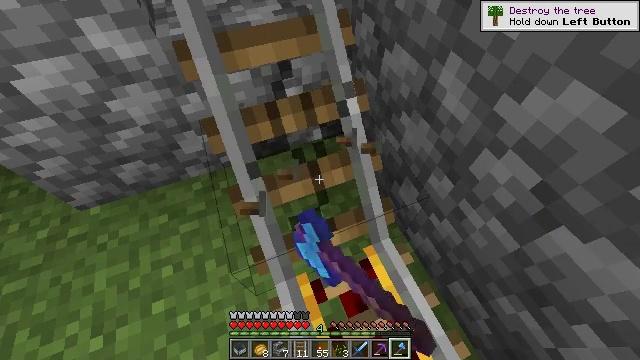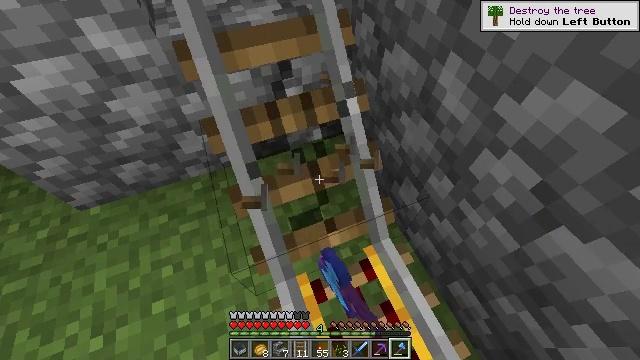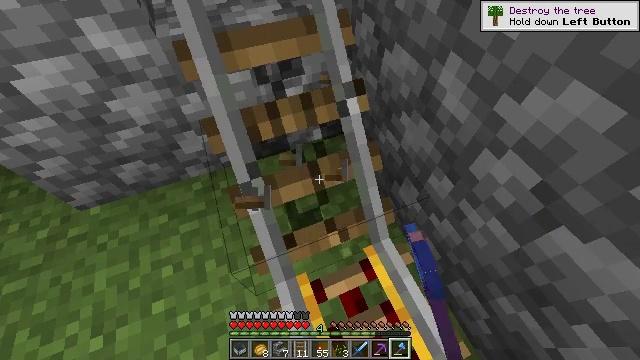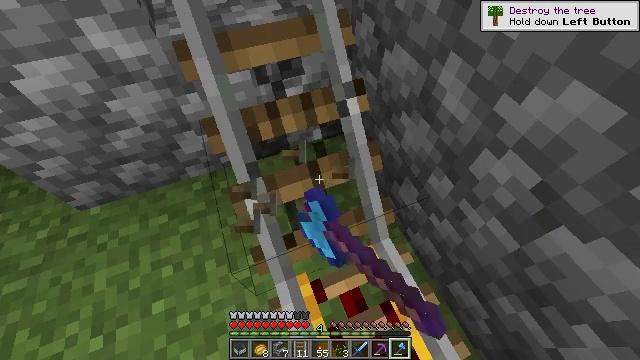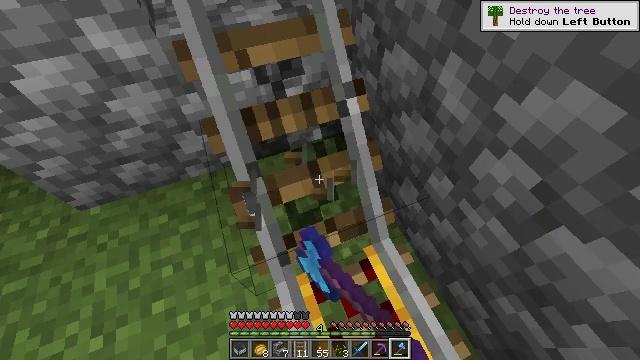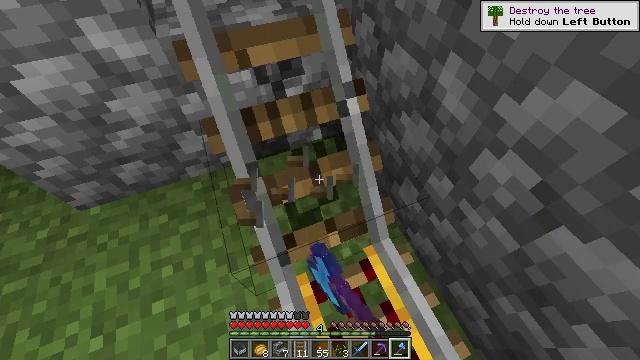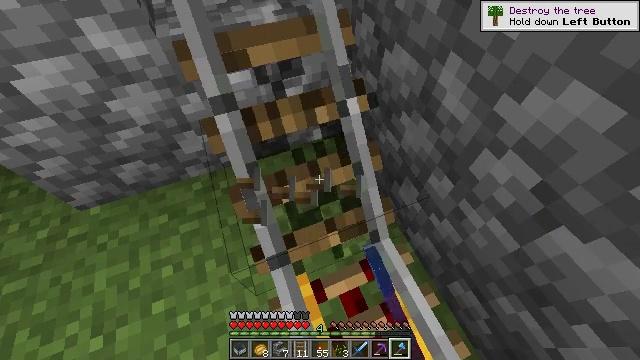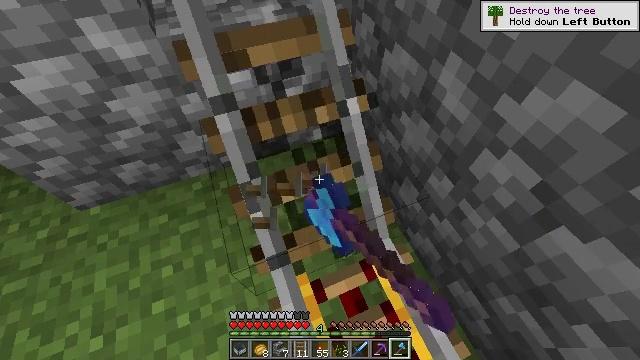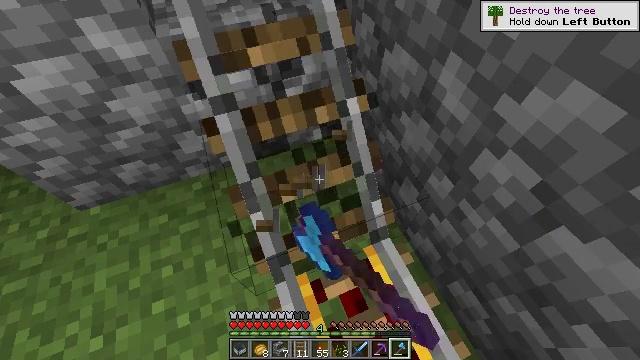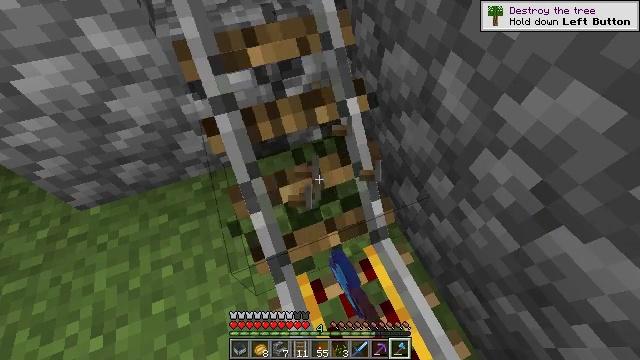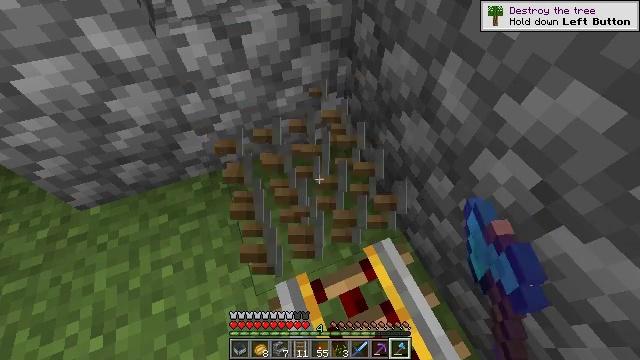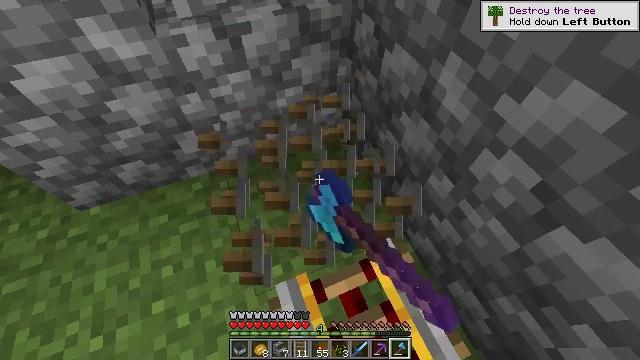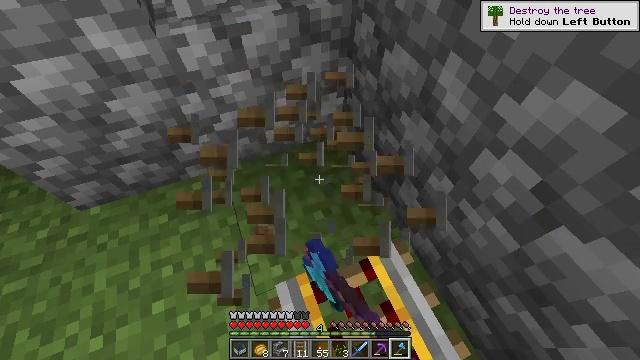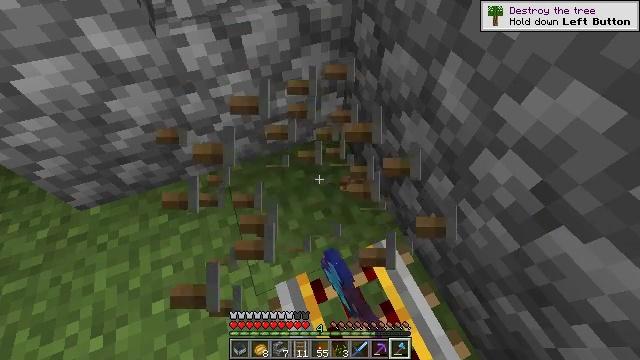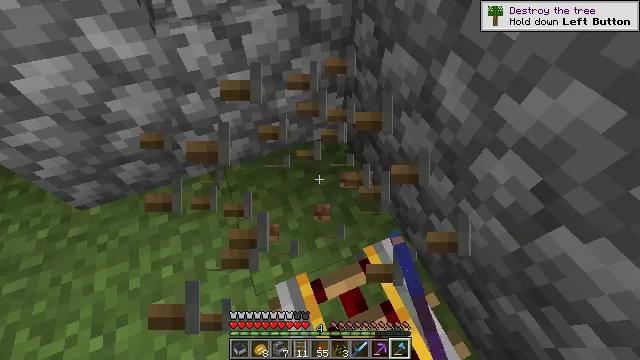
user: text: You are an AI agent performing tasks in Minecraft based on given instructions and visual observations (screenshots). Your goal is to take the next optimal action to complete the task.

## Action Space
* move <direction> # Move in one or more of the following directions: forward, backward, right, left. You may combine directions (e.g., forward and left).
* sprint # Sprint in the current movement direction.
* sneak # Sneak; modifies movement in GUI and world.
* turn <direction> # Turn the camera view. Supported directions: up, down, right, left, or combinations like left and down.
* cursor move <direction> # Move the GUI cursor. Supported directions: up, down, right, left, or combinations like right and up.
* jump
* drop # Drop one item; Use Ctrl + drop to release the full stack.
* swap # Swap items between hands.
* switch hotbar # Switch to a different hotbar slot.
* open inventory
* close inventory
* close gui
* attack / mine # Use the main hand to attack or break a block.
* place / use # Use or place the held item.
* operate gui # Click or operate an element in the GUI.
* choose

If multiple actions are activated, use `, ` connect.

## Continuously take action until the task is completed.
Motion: motion action
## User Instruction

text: Recycle the rail from an abandoned track.
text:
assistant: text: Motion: attack / mine
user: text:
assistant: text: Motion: attack / mine
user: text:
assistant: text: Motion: attack / mine
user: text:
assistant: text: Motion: attack / mine
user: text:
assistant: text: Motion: attack / mine
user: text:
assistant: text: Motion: attack / mine
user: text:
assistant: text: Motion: attack / mine
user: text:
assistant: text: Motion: attack / mine
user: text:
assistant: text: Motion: attack / mine
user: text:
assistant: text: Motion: attack / mine
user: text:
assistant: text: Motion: attack / mine
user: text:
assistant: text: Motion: attack / mine
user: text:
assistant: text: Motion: attack / mine
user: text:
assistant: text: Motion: attack / mine
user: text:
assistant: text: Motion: attack / mine